Question: I have a strange problem with a UITextField - I am setting the value of it to @"" (or anything else still causes it) and then shrinking the field with to zero. Next time I unshrink it, it displays the same value it had before I shrunk it, regardless of my having changed the text in the view. Typing in the field causes the glitch to go away, but it looks bad.

Complete code to reproduce:
throwaway_testViewController.h:
'''
#import <UIKit/UIKit.h>
@interface throwaway_testViewController : UIViewController <UITextFieldDelegate>{
UITextField * unitField;
}
@property (nonatomic, assign) IBOutlet UITextField * unitField;
-(IBAction)setEditingSectionUnits;
-(void)setEditingSectionValue;
-(IBAction)equalsPress;
@end
'''
throwaway_testViewController.m
'''
#import "throwaway_testViewController.h"
@implementation throwaway_testViewController
@synthesize unitField;
#pragma mark - Inputs
-(IBAction)equalsPress{
[UIView animateWithDuration:0.5 animations:^(void){
[unitField setText:@""];
[self setEditingSectionValue];
}];
}
#pragma mark Input Control
-(void)setEditingSectionUnits{
[UIView animateWithDuration:0.5 animations:^(void){
CGRect newRect = unitField.frame;
newRect.size.width = 160;
unitField.frame = newRect;
}completion:^(BOOL completed){
completed ? [unitField setNeedsDisplay] : nil;
}];
[unitField becomeFirstResponder];
}
-(void)setEditingSectionValue{
[UIView animateWithDuration:0.5 animations:^(void){
CGRect newRect = unitField.frame;
newRect.size.width = [unitField.text sizeWithFont:unitField.font constrainedToSize:CGSizeMake(80, 250)].width;;
unitField.frame = newRect;
}completion:^(BOOL completed){
completed ? [unitField setNeedsDisplay] : nil;
}];
[unitField resignFirstResponder];
}
- (BOOL)textFieldShouldReturn:(UITextField *)textField{
[self setEditingSectionValue];
return TRUE;
}
-(void)textFieldDidBeginEditing:(UITextField *)textField{
[self setEditingSectionUnits];
}
@end
'''
In the 'xib', place a 'UITextField' tied to 'unitField', and set the delegate of the text field to be file's owner.
Place a 'UIButton' labeled 'equalsPress' and tie it to that 'IBAction', and another called edit, tied to 'setEditingSectionUnits'. To see the bug reproduced:
- - - - - - - - -
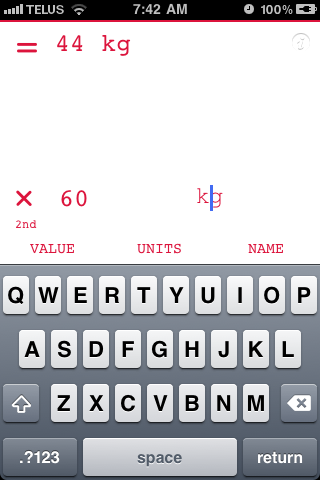
Answer: after replicating your code, i found that the problem you mentioned occurs only if you press return on the keyboard and then tap the equals press button...
resigning first responder before calling animation block in your 'setEditingSectionValue' method resolved the problem:
'''
-(void)setEditingSectionValue{
[unitField resignFirstResponder];
[UIView animateWithDuration:0.5 animations:^(void){
CGRect newRect = unitField.frame;
newRect.size.width = [unitField.text sizeWithFont:unitField.font constrainedToSize:CGSizeMake(80, 500)].width;;
unitField.frame = newRect;
}completion:^(BOOL completed){
completed ? [unitField setNeedsDisplay] : nil;
}];
}
'''